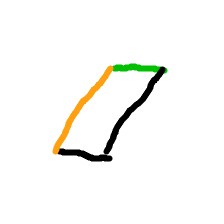
Shape: parallelogram